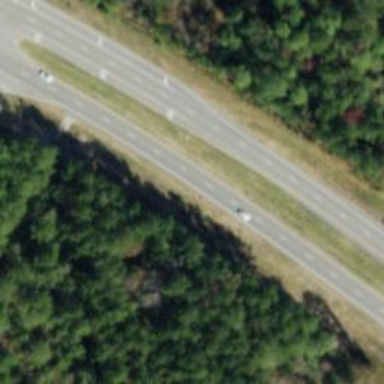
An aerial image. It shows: Asphalt road classified as trunk highway.